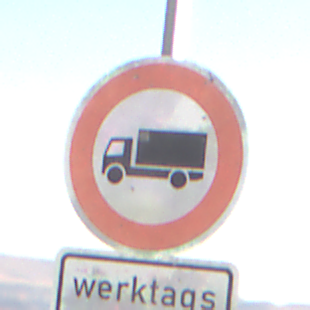
Verkehrszeichen: VerbotFuerKraftfahrzeugeUeberDreiKommaFuenfTonnen
Zusatzzeichen unten: ZeitangabenMitBeschraenkungAufWochentage7
Umgebung: Outdoor, Nature
Tageszeit: MorningAfternoon
Wetter: Clear
Licht: Natural
Jahreszeit: NotSpecified
Kontrast: HighContrast